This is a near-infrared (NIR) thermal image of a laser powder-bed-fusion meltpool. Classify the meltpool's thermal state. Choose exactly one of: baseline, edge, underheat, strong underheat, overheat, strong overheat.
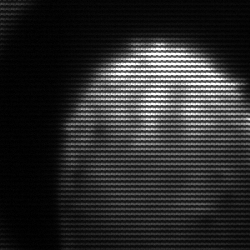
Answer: edge